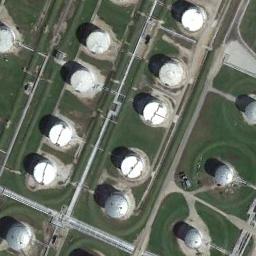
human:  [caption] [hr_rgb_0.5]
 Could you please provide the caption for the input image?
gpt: There are several neatly arranged large oil storage tanks in the factory, And there are large lawns in the factory .

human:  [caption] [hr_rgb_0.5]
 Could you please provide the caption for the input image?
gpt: There are five storage tanks on the side of the white house .

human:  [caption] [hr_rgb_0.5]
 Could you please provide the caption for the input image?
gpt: There are some white and silver storage tanks on the grass .

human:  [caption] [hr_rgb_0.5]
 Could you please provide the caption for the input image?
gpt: The storage tanks are surrounded by grass .

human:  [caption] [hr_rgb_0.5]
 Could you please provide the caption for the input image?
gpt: There are some storage tanks arranged neatly on a green meadow .